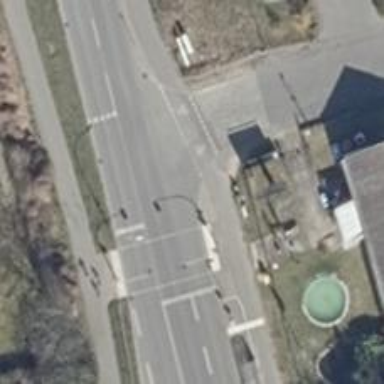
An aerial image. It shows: Road with traffic signals controlling the flow of traffic.